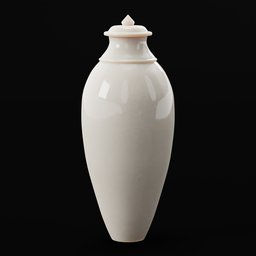
Label: decoration